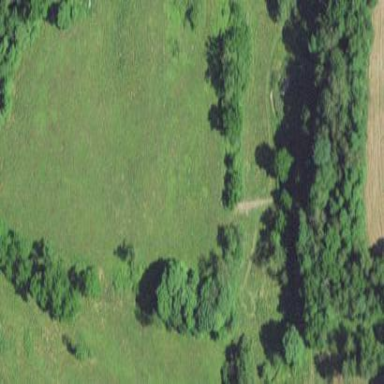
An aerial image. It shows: Beautiful meadow.